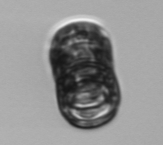
Label: Paralia_sulcata